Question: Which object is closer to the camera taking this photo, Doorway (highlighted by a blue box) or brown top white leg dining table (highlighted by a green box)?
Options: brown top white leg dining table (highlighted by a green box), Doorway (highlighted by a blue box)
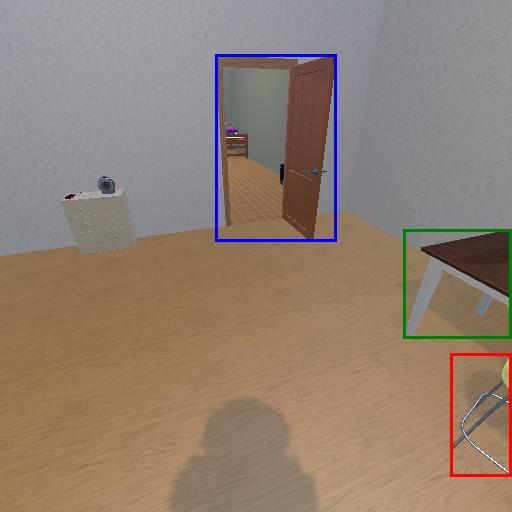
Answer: brown top white leg dining table (highlighted by a green box)